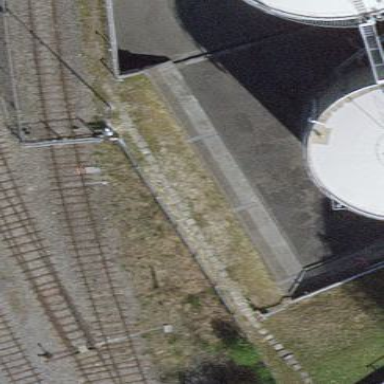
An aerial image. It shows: Building with storage tank.